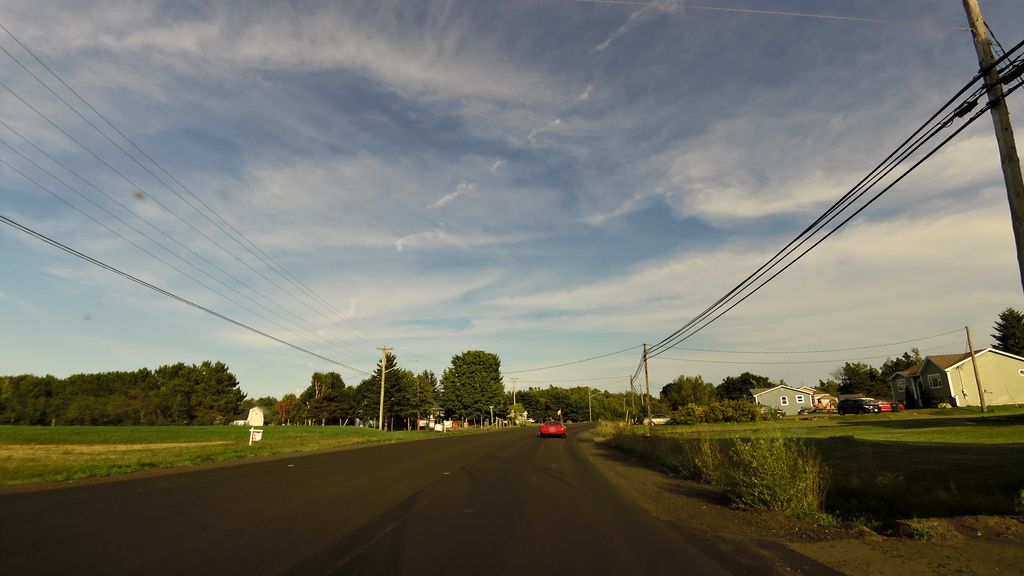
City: charlottetown